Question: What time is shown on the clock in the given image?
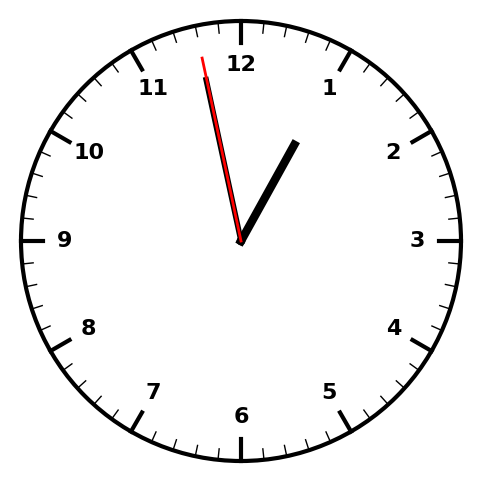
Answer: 12:57:58